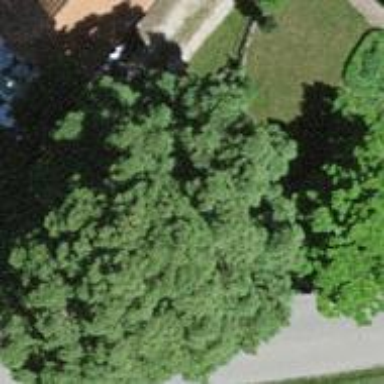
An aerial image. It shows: Evergreen needle-leaved tree.